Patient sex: M
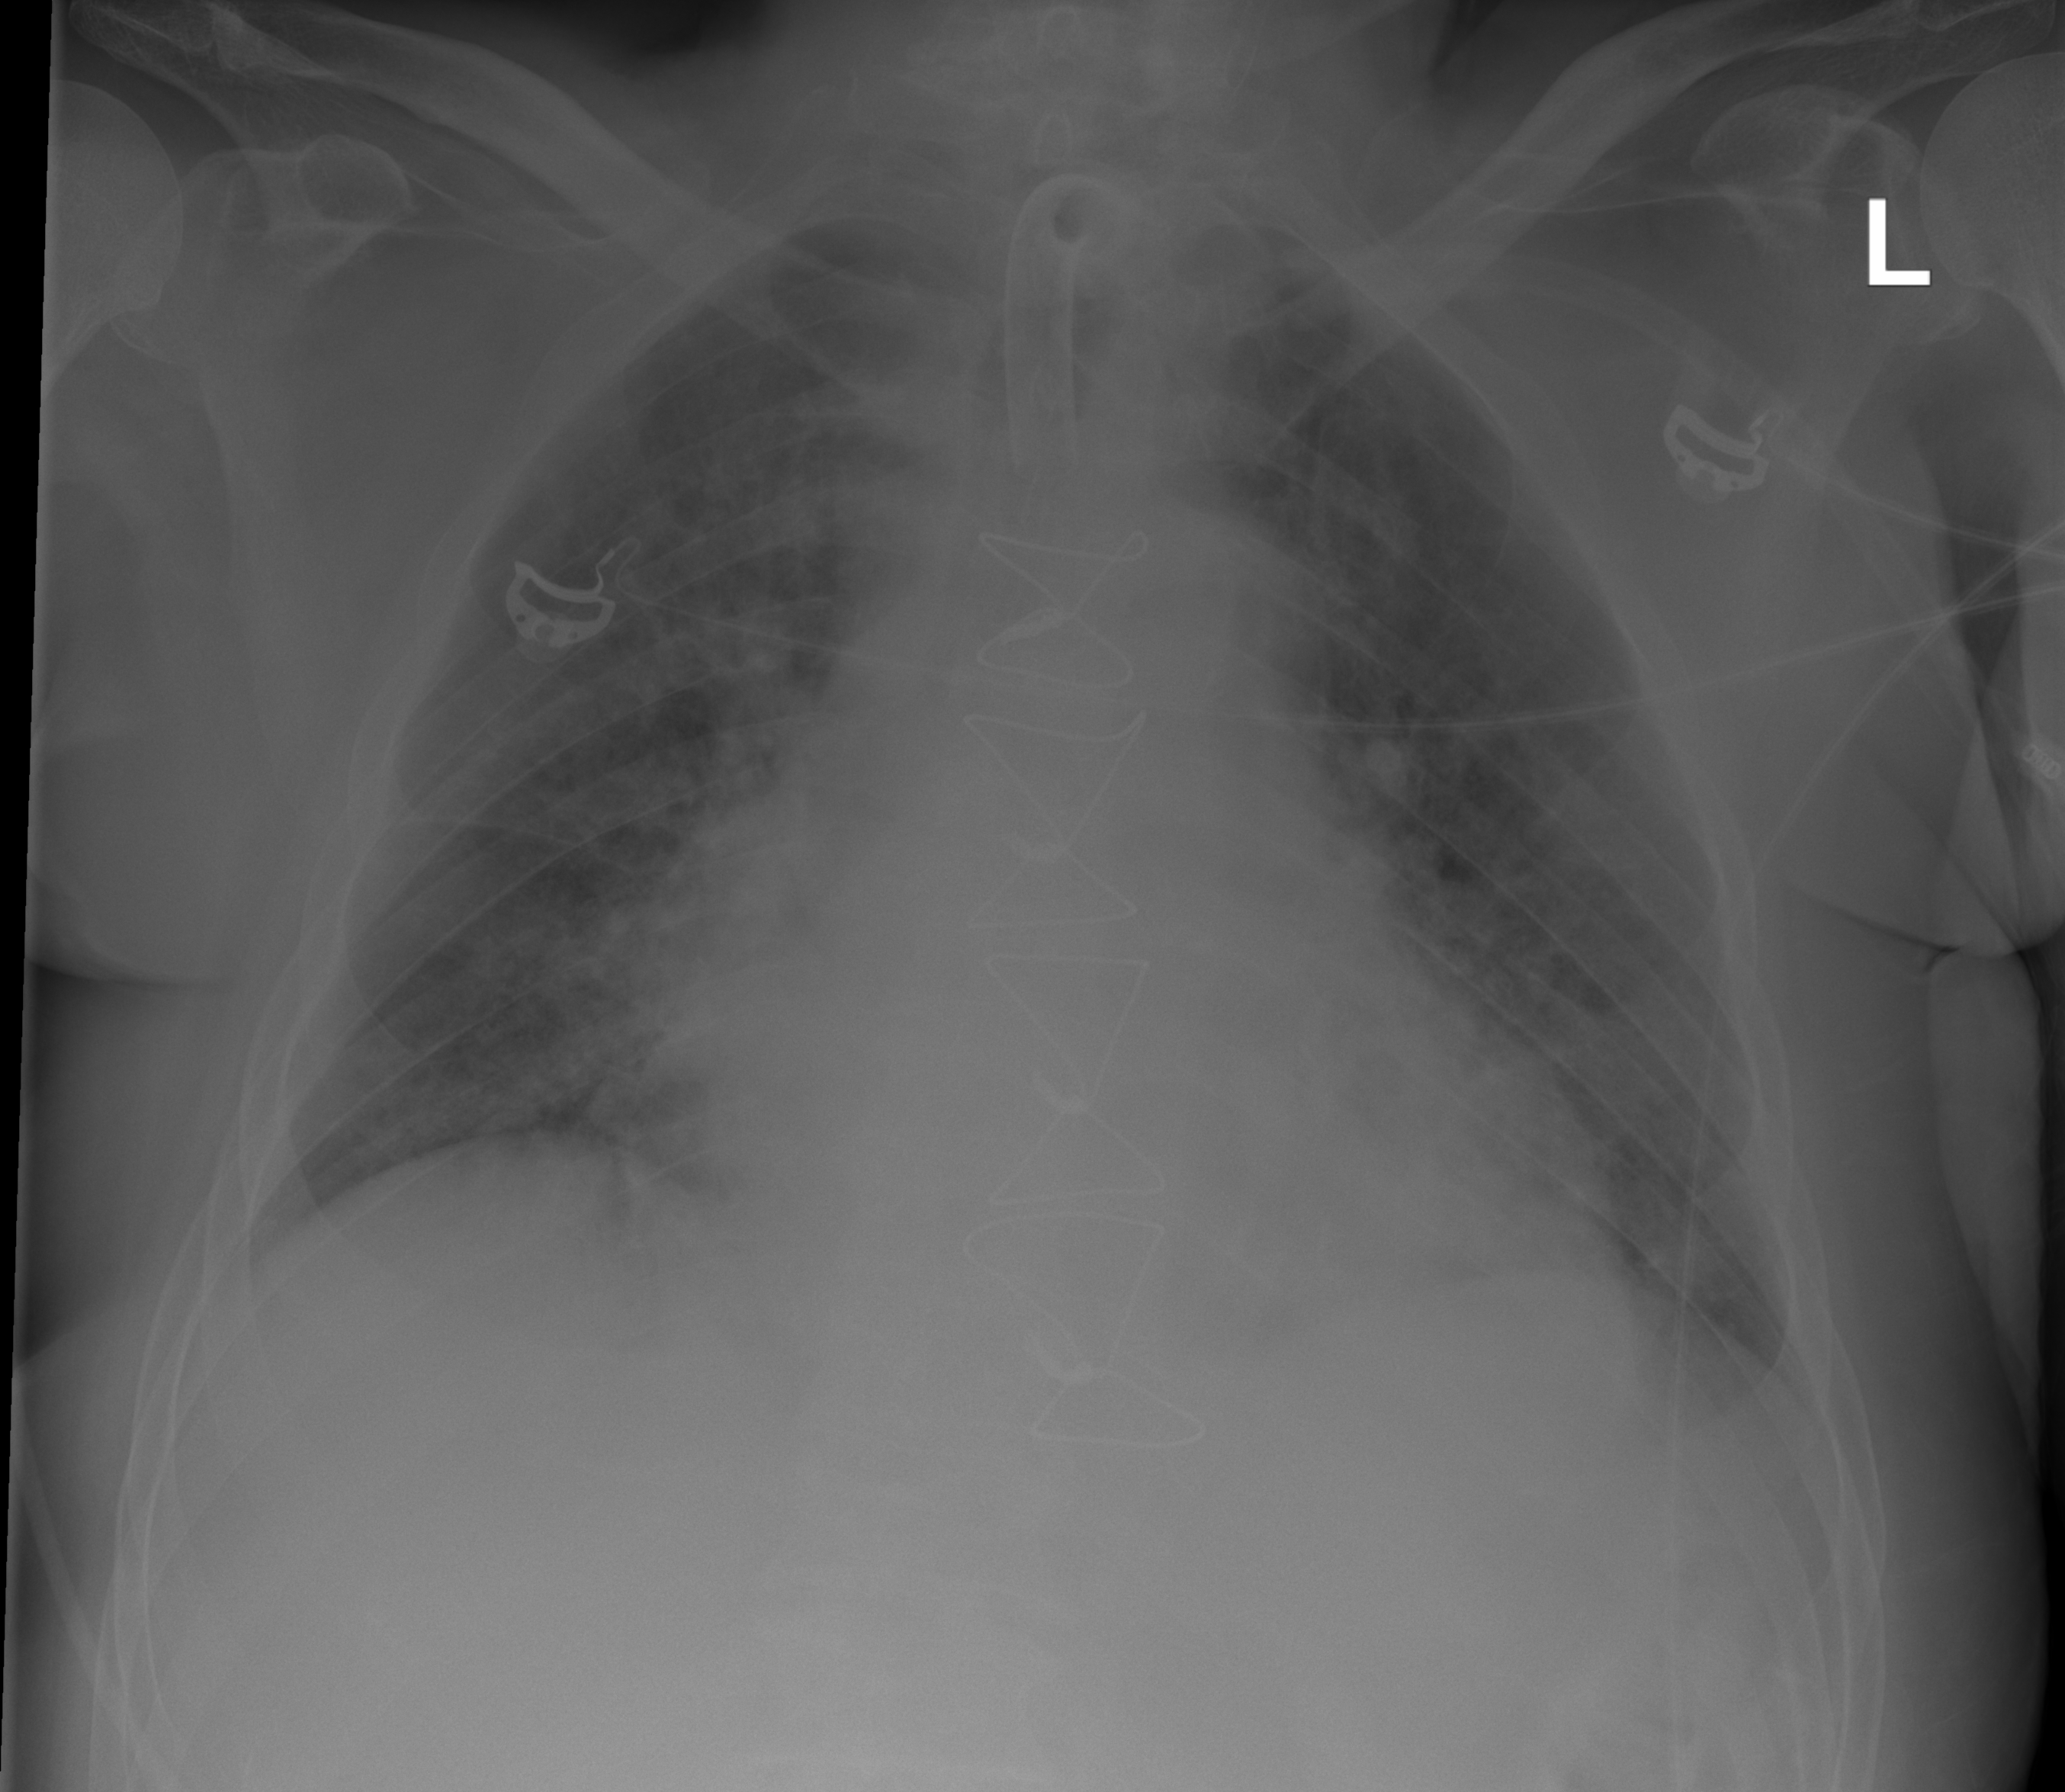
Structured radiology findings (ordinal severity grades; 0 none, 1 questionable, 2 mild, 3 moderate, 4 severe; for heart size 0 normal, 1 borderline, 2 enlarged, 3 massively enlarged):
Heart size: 2
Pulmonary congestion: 3
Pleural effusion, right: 0
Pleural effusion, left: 0
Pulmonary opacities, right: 3
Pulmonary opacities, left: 3
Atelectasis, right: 0
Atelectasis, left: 0